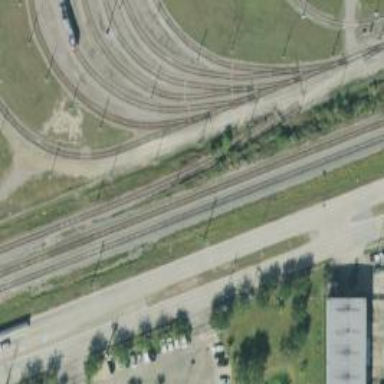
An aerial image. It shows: Disused railway yard with electrified contact line.